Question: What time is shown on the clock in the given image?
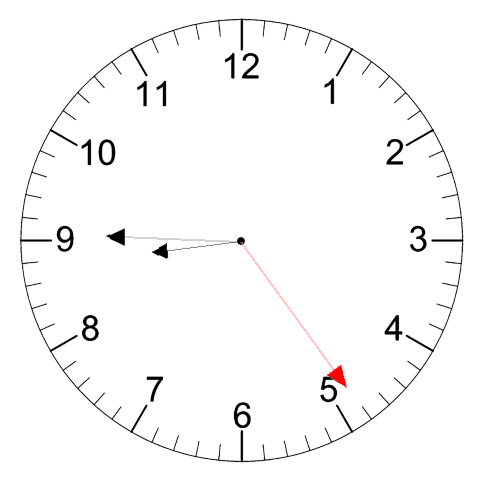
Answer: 08:45:24